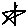
Label: star